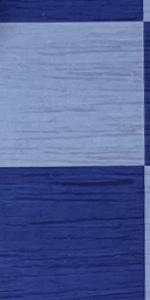
Label: Empty